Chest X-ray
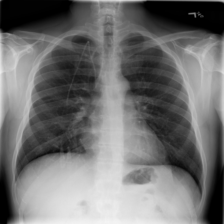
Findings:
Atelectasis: negative
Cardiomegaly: negative
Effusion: negative
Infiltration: positive
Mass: negative
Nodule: negative
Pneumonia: negative
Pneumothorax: negative
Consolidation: negative
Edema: negative
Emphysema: negative
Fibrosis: negative
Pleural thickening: negative
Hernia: negative